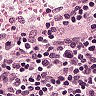
Metastatic tissue present: no